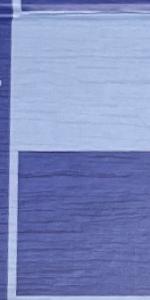
Label: Empty